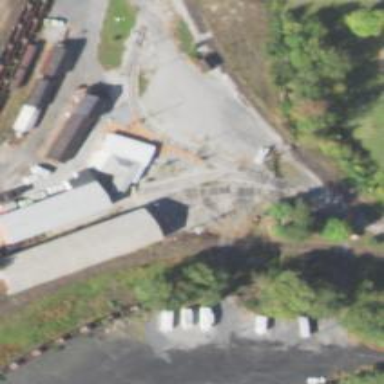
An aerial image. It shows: Preserved rail spur service.